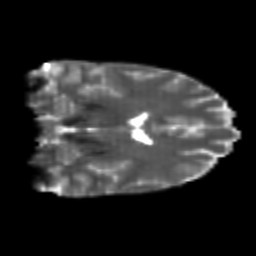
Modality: T2w
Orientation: coronal
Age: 22
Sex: female
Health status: healthy
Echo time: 0.074 s